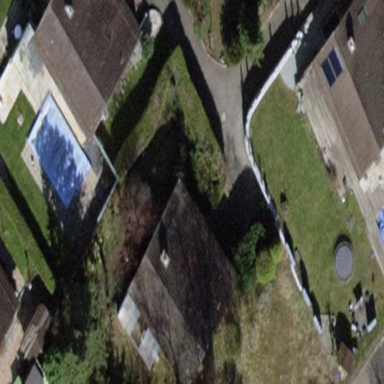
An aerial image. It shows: Building with pitched roof.